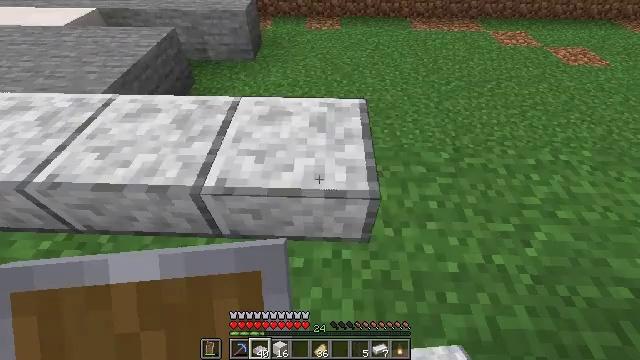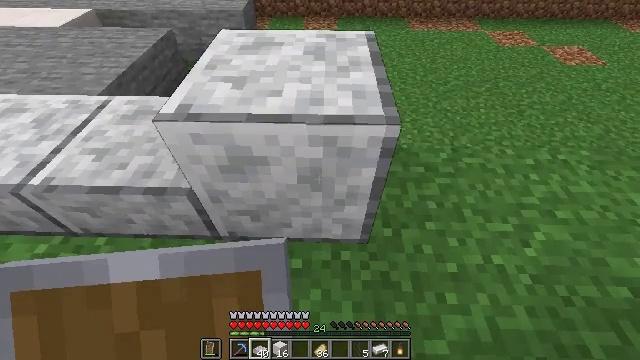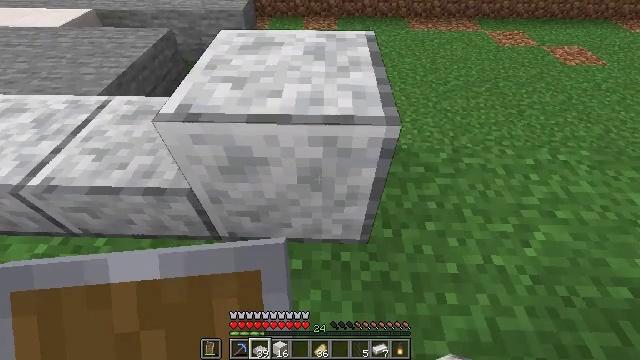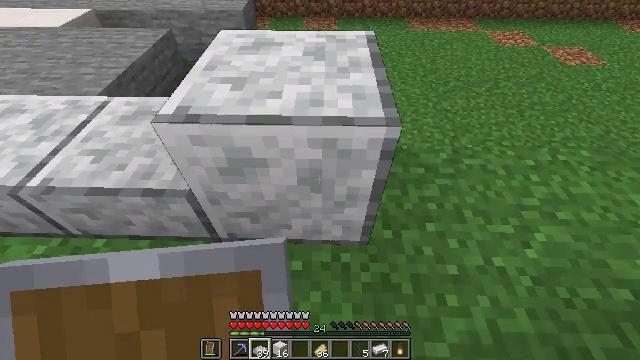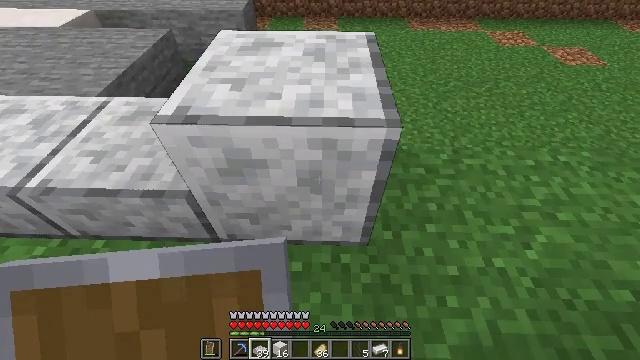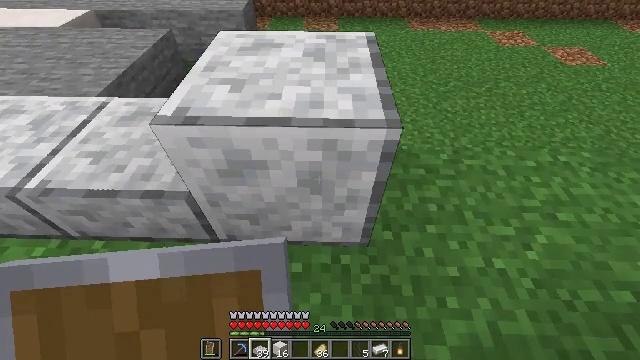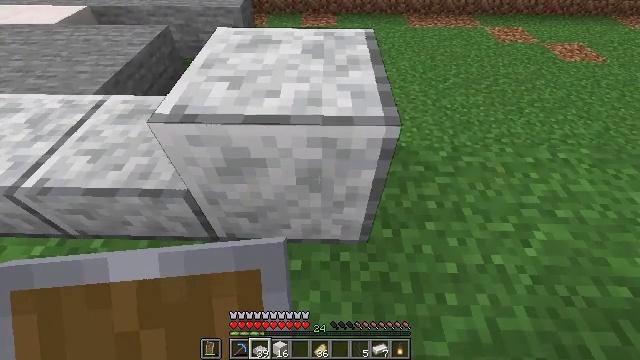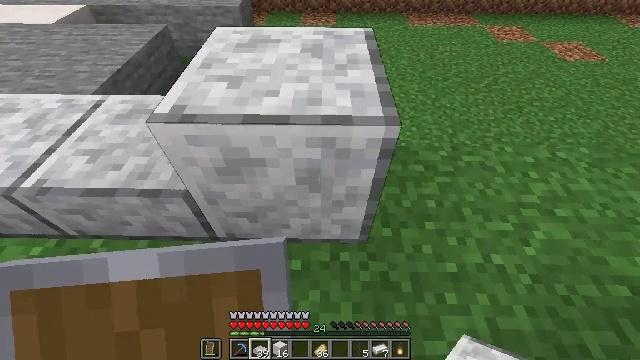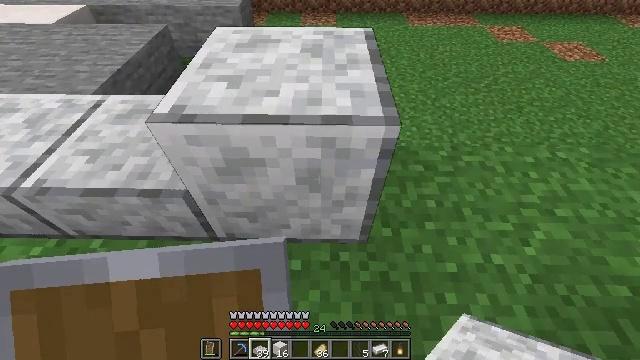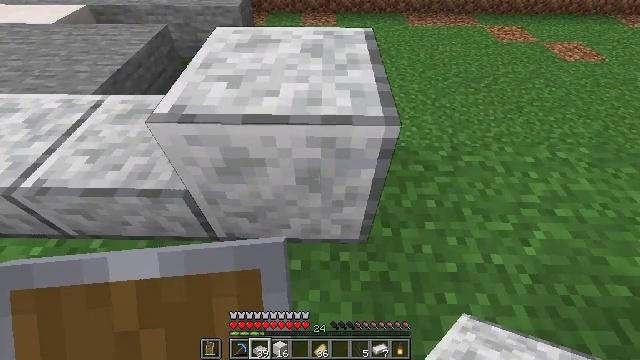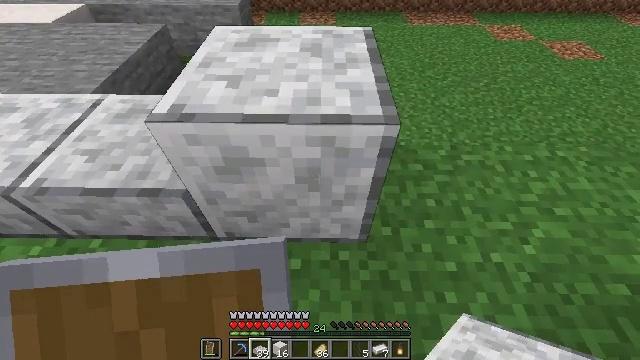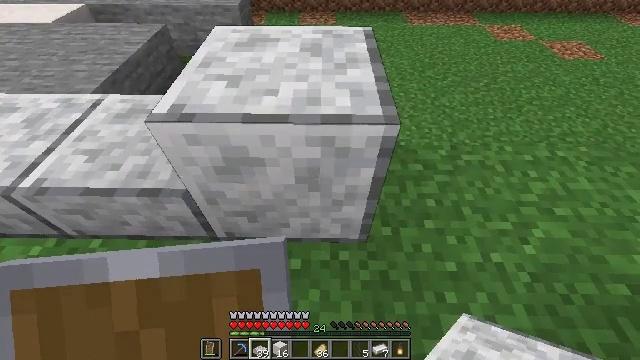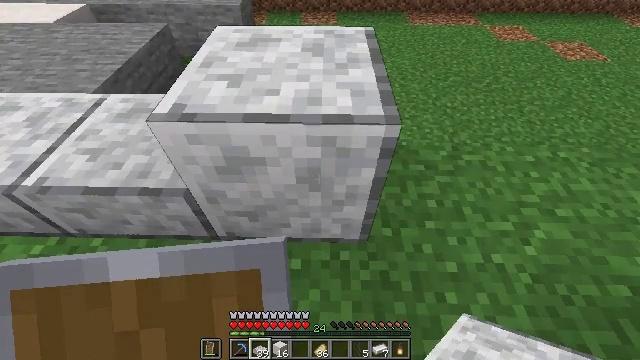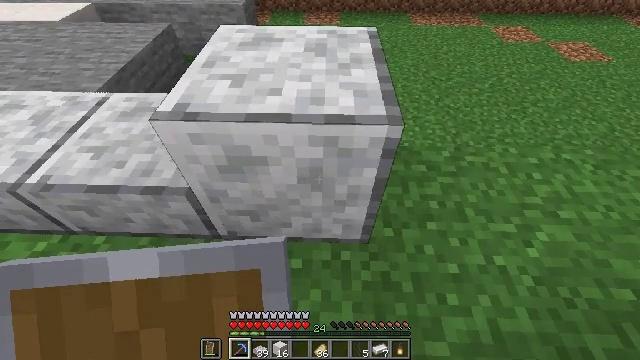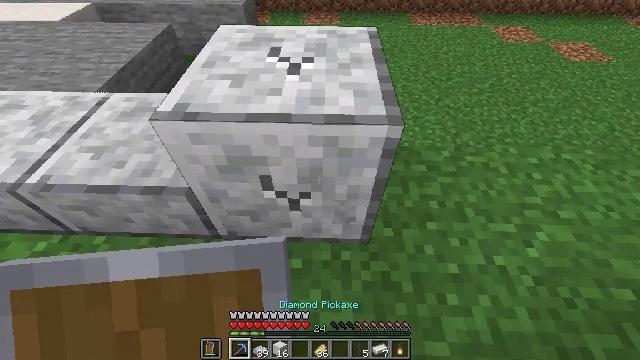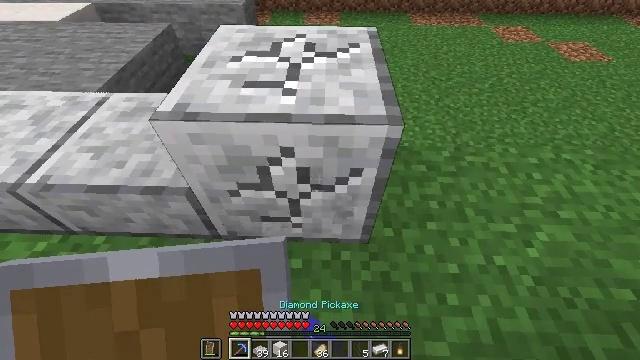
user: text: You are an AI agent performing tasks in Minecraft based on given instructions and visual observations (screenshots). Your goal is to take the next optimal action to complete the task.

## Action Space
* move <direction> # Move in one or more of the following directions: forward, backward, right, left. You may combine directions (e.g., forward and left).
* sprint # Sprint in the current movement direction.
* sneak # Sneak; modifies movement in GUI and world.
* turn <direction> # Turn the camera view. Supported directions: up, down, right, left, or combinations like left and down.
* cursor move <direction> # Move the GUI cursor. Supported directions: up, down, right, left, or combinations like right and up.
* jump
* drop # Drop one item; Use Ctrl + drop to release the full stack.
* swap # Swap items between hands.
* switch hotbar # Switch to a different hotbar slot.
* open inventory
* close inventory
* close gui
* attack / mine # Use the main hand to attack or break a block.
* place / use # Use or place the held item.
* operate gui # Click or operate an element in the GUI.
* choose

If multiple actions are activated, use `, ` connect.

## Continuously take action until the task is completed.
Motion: motion action
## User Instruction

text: Retrieve the polished diorite slab for crafting.
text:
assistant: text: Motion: move right
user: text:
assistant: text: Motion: move right
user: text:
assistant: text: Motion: move right
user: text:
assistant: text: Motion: move right, use / place
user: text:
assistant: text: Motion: move right, use / place
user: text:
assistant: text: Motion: move right, use / place
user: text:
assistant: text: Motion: move right
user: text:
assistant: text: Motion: no_op
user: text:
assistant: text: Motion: no_op
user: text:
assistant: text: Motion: no_op
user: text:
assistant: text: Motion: no_op
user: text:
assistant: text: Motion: no_op
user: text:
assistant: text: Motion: switch to hotbar 1
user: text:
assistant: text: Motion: attack / mine, switch to hotbar 1
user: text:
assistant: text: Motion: attack / mine, switch to hotbar 1
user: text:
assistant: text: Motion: attack / mine
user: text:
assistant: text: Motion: attack / mine
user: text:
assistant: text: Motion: attack / mine
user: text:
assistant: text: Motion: move forward, attack / mine
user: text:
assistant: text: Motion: move forward, attack / mine
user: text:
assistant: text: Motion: move forward, turn left and down, attack / mine
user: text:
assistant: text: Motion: attack / mine